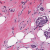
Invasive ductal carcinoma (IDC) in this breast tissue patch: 0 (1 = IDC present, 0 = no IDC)